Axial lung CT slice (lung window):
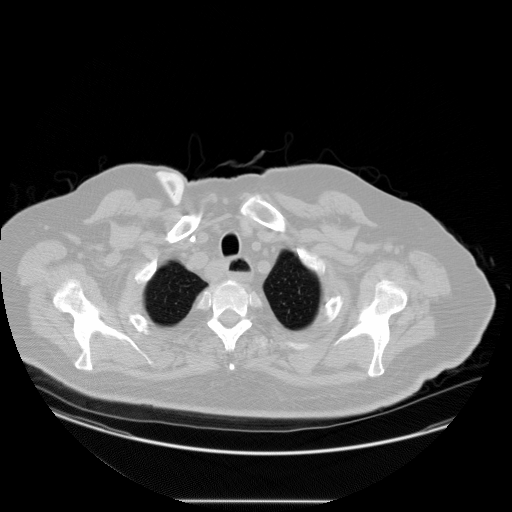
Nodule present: no